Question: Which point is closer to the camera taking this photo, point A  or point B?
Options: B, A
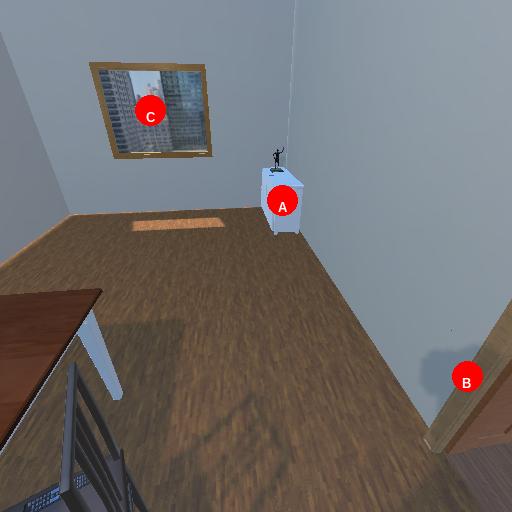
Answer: B